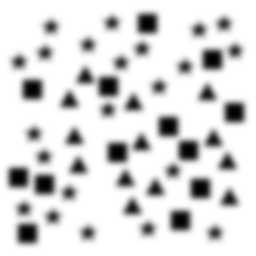
Squares: 13
Triangles: 13
Stars: 22
Total shapes: 48